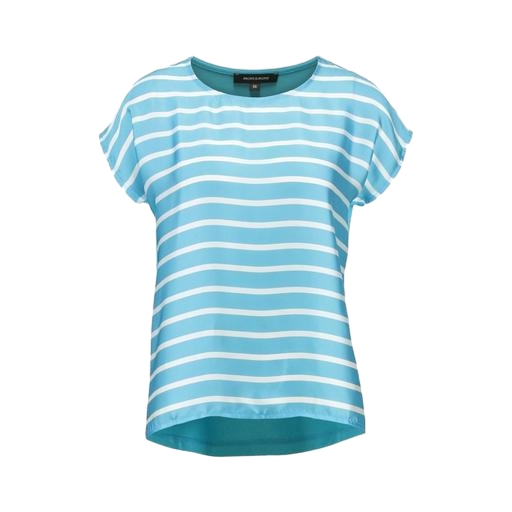
blue striped cap-sleeve tee, blue short-sleeved striped t-shirt, blue women's striped shirt, white background